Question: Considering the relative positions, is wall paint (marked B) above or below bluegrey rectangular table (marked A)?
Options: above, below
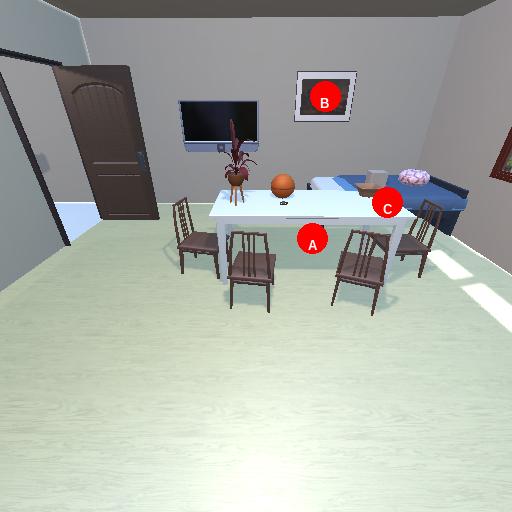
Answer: above